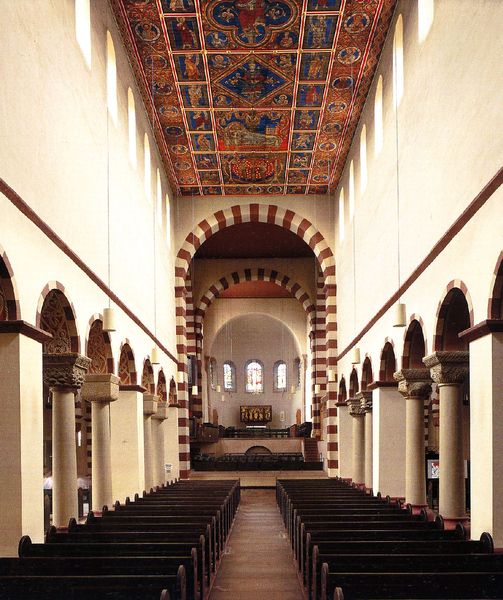
Titel: St. Michael zu Hildesheim
Standort: Hildesheim, St. Michael (EU - D - Nds)
Schlagwörter: weiß, bunt, fenster, pfeiler, schwarz, säule, säulen, rot, malerei, ornament, innenraum, kirche, decke, bogen, italien, bank, pilaster, rundbogen, symmetrie, innenansicht, foto, gang, arkade, dom, altar, bänke, hauptschiff, kapitelle, langhaus, kapitell, kirchenbänke, obergaden, christlich, apsis, romanik, chor, bemalung, schrein, verzierungen, christentum, sakralbau, basilika, flachdach, deckenmalerei, krypta, romanisch, stützenwechsel, evangelisch, flachdecke, mitelschiff, flügelaltar, katholisch, speyer, kirchgang, hildesheim, apsos, ottonen, 1100, michaelis, niedersächsich